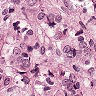
Metastatic tissue present: yes